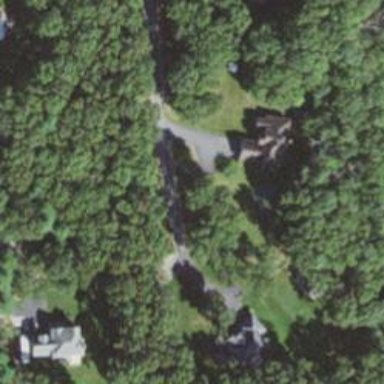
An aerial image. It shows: Residential driveway used as service road.